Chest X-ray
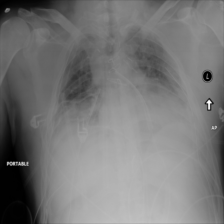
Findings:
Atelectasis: positive
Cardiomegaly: negative
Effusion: negative
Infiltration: negative
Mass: negative
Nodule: negative
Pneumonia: negative
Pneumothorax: negative
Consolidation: negative
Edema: negative
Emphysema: negative
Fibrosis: negative
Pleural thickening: negative
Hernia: negative